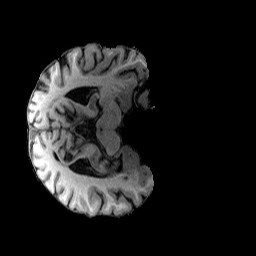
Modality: T1w
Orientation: axial
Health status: healthy